Question: I have searched about how to plot the graph by matplotlib or ggplot but I couldn't figure out how to make it.

from Nature 500(7463):415-421 August 2013.
so I wanna plot in dots and with a mark for median, kind of showing distribution.
million thanks for any help!
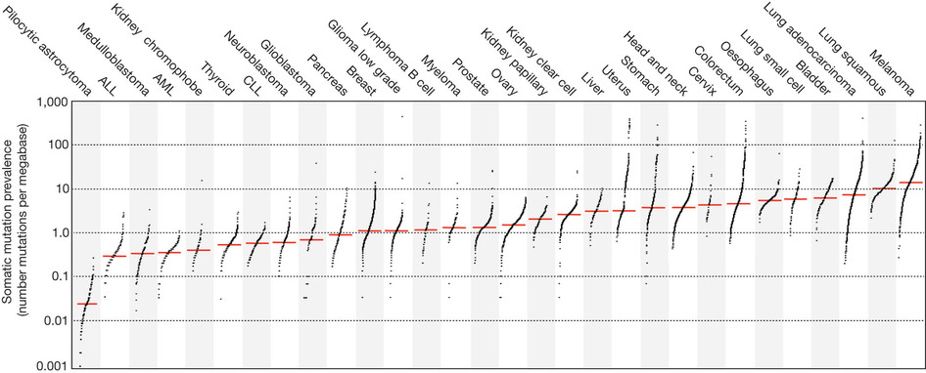
Answer: This question is really about how to research the literature. So let's do that.
<URL>. Unfortunately, exploration reveals that it contains only 8 distinct tissue types, whereas Figure 1 contains 30. So we cannot reproduce that figure from the data. This is not uncommon in science.
: the figure caption points us to <URL>.
I downloaded that file, opened in Excel and saved as the latest XLSX format. Now we can read it into R, assuming the file is in Downloads:
'''
library(tidyverse)
library(readxl)
tableS2 <- read_excel("~/Downloads/NIHMS471461-supplement-3.xlsx",
sheet = "Table S2")
'''
Now we read the figure caption:
> Each dot corresponds to a tumor-normal pair, with vertical position indicating the total frequency of somatic mutations in the exome. Tumor types are ordered by their median somatic mutation frequency...
In our file, the pairs correspond to 'name', total frequency is 'n_coding_mutations' and somatic mutation frequency is 'coding_mutation_rate'. So we want to:
- 'tumor_type'- 'coding_mutation_rate'- 'n_coding_mutations''tumor_type'- 'tumor_type''coding_mutation_rate'
And then plot the ordered total frequencies versus sample, grouped by the ordered tumor types.
Which might look something like this:
'''
tableS2 %>%
group_by(tumor_type) %>%
mutate(median_n = median(n_coding_mutations)) %>%
arrange(tumor_type, coding_mutation_rate) %>%
mutate(idx = row_number()) %>%
arrange(median_n) %>%
ungroup() %>%
mutate(tumor_type = factor(tumor_type,
levels = unique(tumor_type))) %>%
ggplot(aes(idx, n_coding_mutations)) +
geom_point() +
facet_grid(~tumor_type,
switch = "x") +
scale_y_log10() +
geom_hline(aes(yintercept = median_n),
color = "red") +
theme_minimal() +
theme(strip.text.x = element_text(angle = 90),
axis.title.x = element_blank(),
axis.text.x = element_blank())
'''
Result:
<URL>
Which looks pretty close to the original:
<URL>